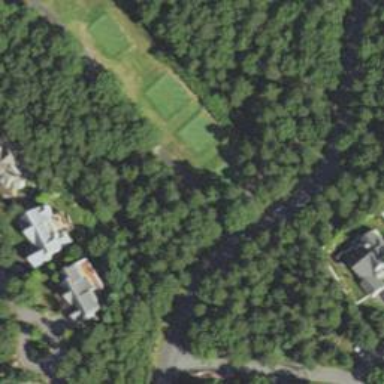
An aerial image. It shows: Service road used as golf cart path.